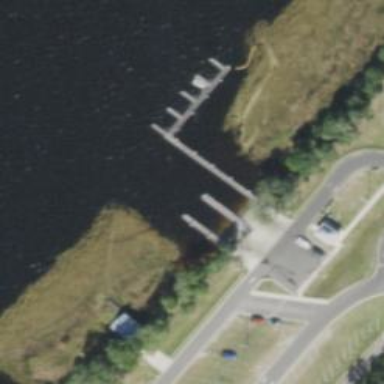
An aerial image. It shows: Slipway on leisure land.